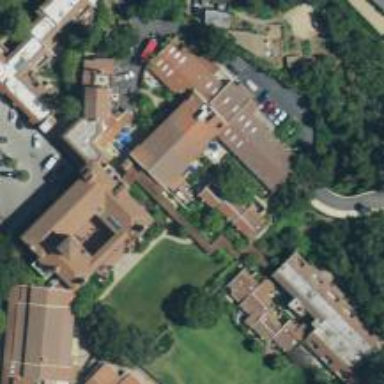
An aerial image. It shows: Historic school.